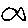
Label: fish